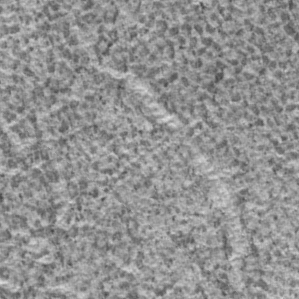
Label: frost